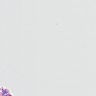
Metastatic tissue present: no